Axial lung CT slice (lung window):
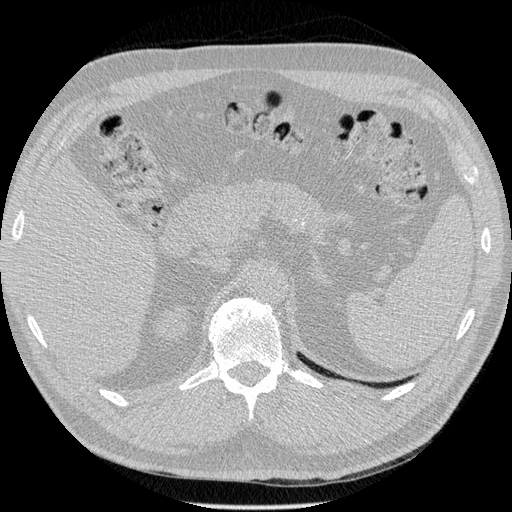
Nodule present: no